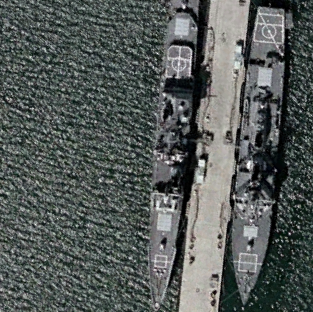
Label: destroyer